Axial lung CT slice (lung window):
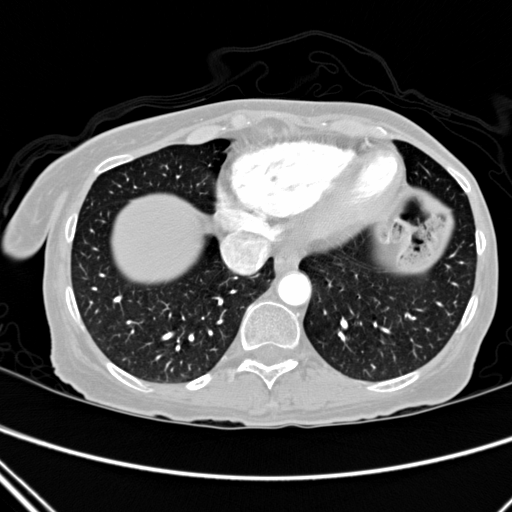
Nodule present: no